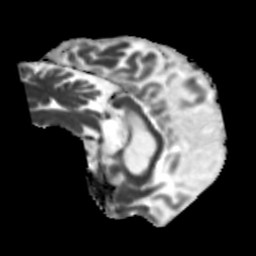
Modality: MD
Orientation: sagittal
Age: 64
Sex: male
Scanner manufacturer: siemens
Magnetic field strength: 3 T
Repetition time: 5.25 s
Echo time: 0.08 s